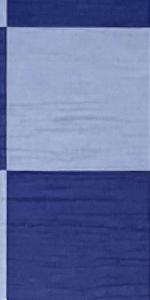
Label: Empty